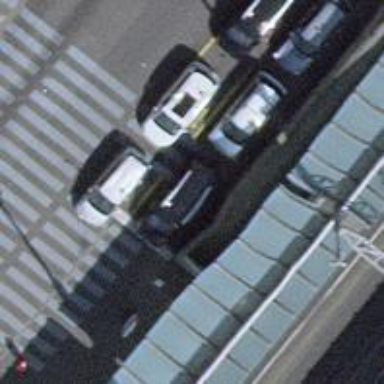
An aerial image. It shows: Car rental facility.